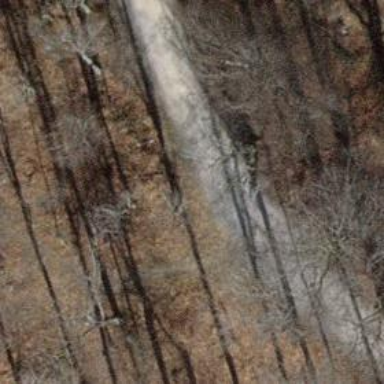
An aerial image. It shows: Single tag "natural: tree."